Field crop: maize
Growth stage: 2
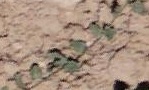
Species: convolvulus